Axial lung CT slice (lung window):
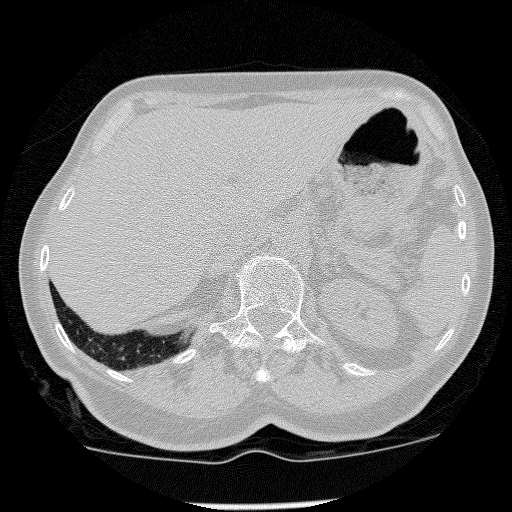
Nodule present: no